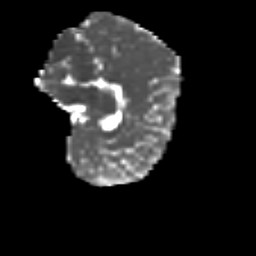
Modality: MD
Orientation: sagittal
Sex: female
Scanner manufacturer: siemens
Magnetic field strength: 3 T
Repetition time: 5 s
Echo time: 0.071 s